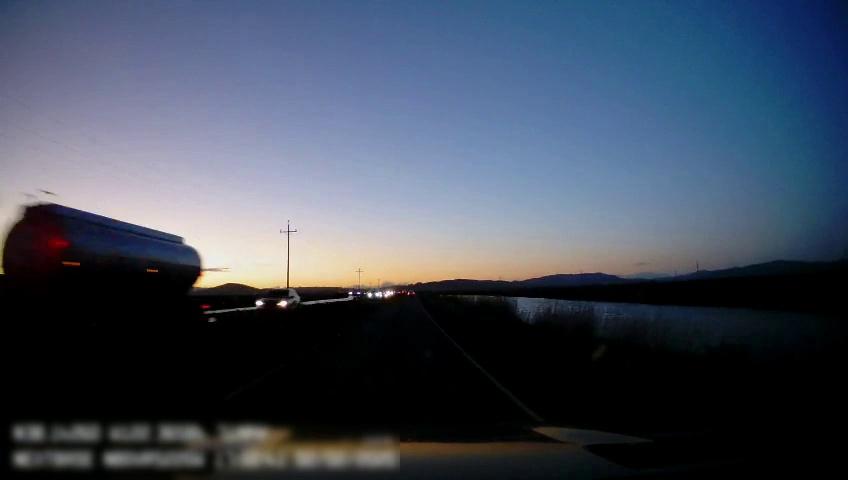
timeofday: Dusk/Dawn/Twilight
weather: Sunny
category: Drivable Space
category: Vehicles | Truck
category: Vehicles | SUV
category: Vehicles | SUV
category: Lanes | Current Lane
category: Lanes | Current Lane